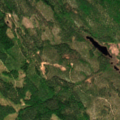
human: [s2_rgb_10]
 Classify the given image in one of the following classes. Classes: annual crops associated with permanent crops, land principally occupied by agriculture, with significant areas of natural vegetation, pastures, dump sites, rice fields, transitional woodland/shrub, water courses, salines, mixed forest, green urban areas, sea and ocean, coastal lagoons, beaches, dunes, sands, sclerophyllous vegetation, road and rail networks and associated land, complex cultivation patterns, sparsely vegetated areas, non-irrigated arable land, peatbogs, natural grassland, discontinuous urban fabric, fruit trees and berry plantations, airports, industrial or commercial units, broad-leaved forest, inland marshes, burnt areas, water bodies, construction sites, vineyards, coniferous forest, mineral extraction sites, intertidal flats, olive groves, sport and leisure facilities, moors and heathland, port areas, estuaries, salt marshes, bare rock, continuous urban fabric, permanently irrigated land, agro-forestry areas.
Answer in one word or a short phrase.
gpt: coniferous forest, mixed forest